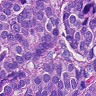
Metastatic tissue present: yes